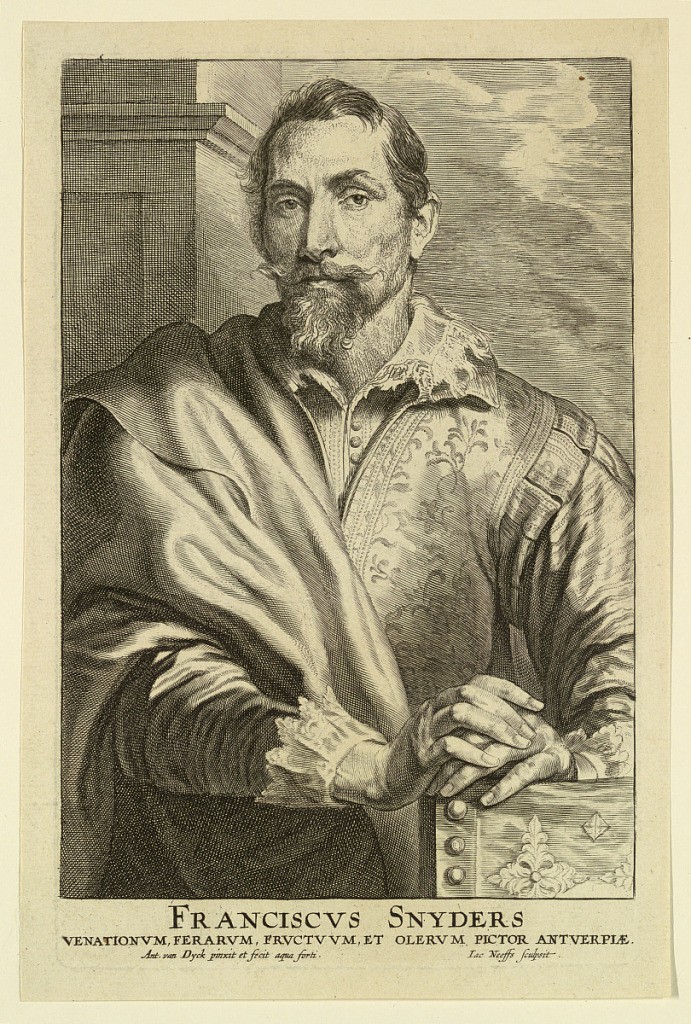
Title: Portrait of Frans Snyders, from the Icones Principum Virorum
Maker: Anthony van Dyck, Netherlandish, 1599 – 1641
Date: ca. 1638
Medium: Etching on paper
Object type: Print
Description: Portrait of a man, facing frontally, the head turned slightly to the left, looking out at the spectator. Both hands are visible, resting on the back of a chair.